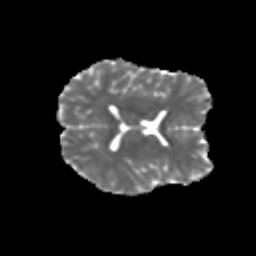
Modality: MD
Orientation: axial
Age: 19
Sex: female
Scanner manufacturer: siemens
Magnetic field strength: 3 T
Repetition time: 3.5 s
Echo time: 0.113 s